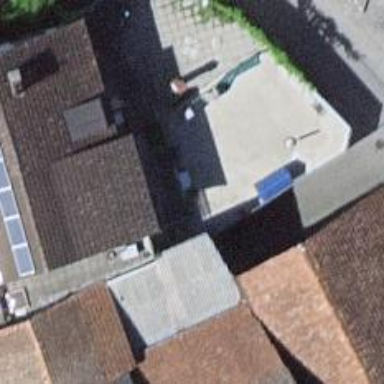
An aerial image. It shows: View of roof of building.